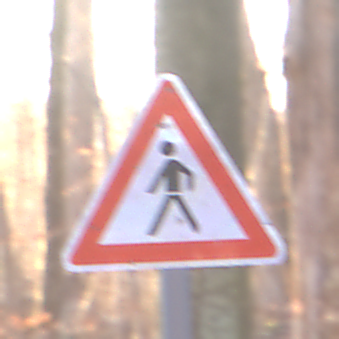
Verkehrszeichen: FussgaengerRechts
Umgebung: Outdoor, Nature
Tageszeit: SunriseSunset
Wetter: Clear
Licht: Natural
Jahreszeit: Autumn
Kontrast: HighContrast